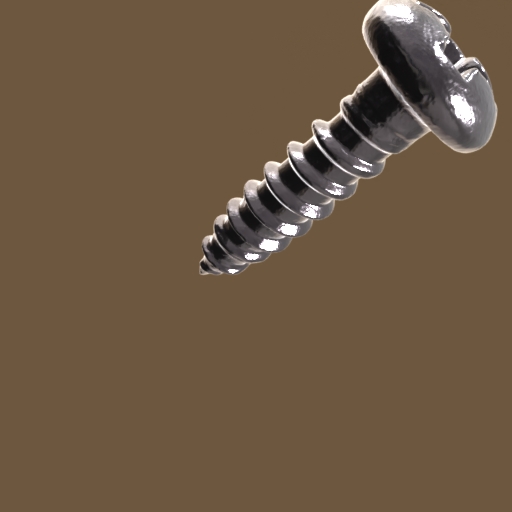
Label: screw